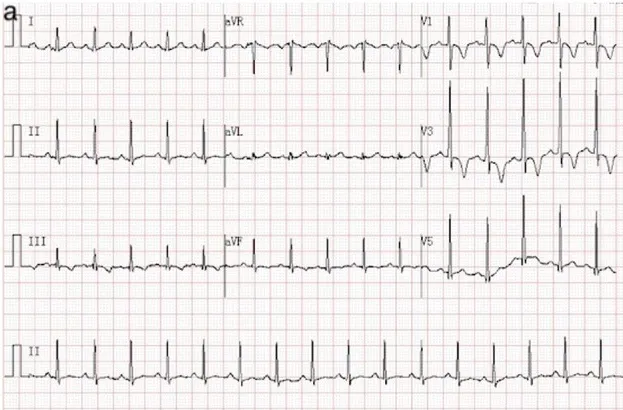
(a) ECG shows sinus tachycardia with lowering and inverted T wave on leads II, III, and avF.
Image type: electrography (ekg)